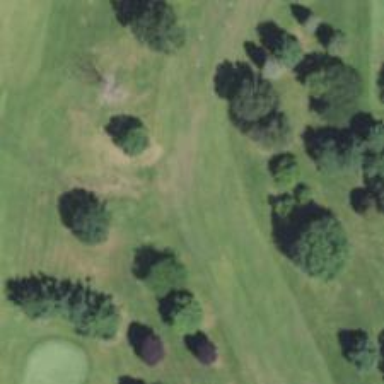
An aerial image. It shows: Golf hole.